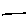
Label: line